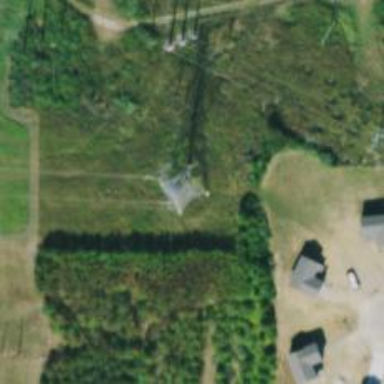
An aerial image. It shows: Lattice structure tower used for power transmission.